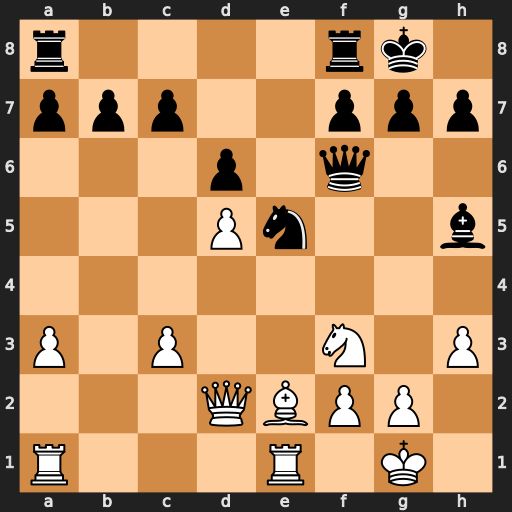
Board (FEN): r4rk1/ppp2ppp/3p1q2/3Pn2b/8/P1P2N1P/3QBPP1/R3R1K1
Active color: w
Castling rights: -
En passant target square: -
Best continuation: Nxe5 Bxe2 Nd7 Qf5 Nxf8